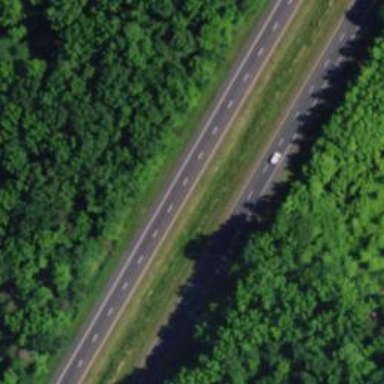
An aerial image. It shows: This image shows trunk highway that functions as expressway.